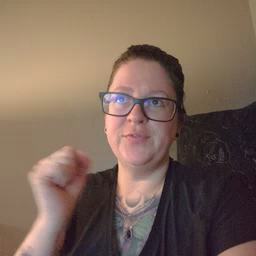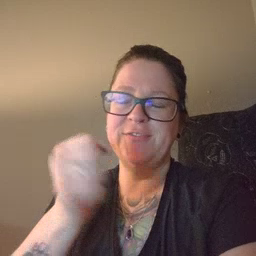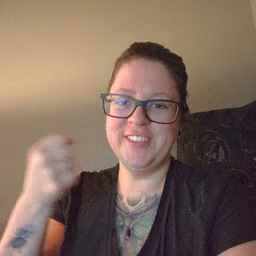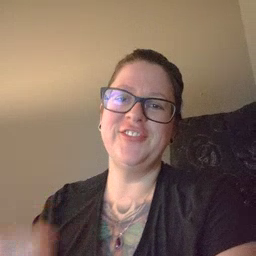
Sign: refrigerator